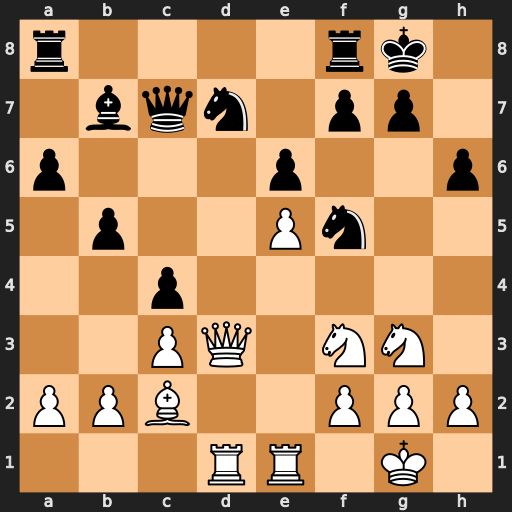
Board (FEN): r4rk1/1bqn1pp1/p3p2p/1p2Pn2/2p5/2PQ1NN1/PPB2PPP/3RR1K1
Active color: w
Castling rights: -
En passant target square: -
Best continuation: Qxd7 Qxd7 Rxd7